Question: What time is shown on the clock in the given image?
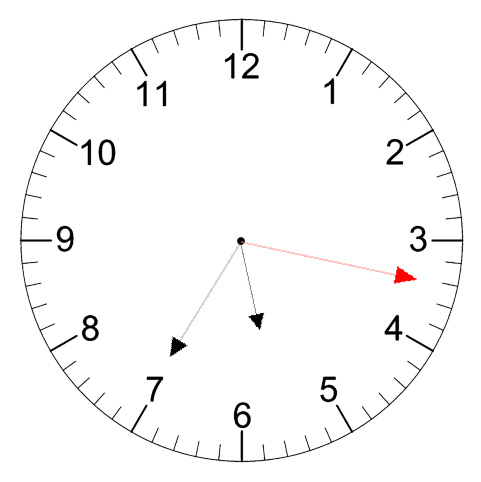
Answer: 05:35:17